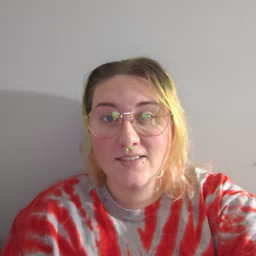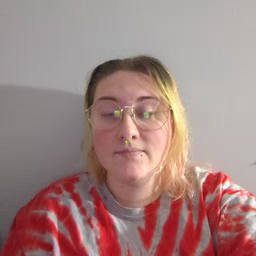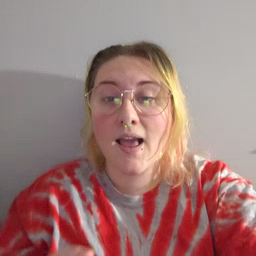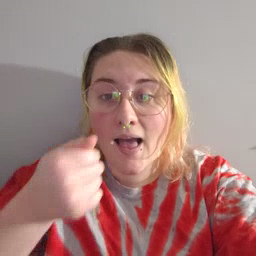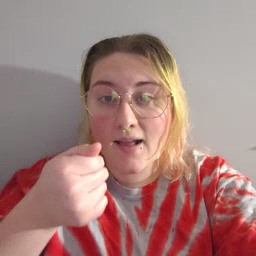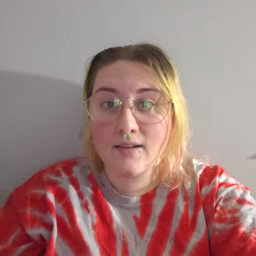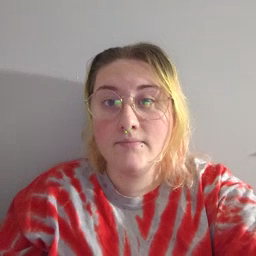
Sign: hide